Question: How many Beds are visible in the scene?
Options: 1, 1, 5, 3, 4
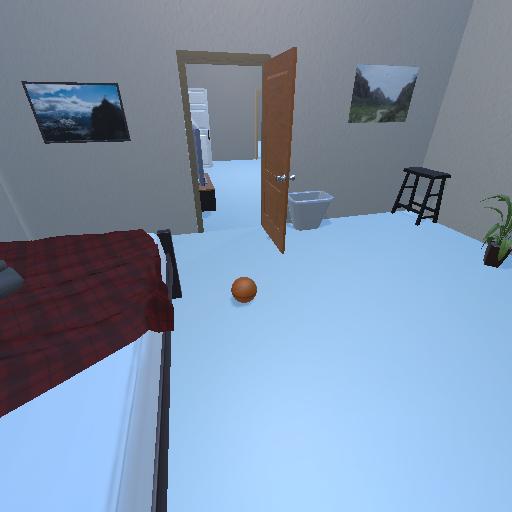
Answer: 1